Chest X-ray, PA view. Patient: 48 years old, sex M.
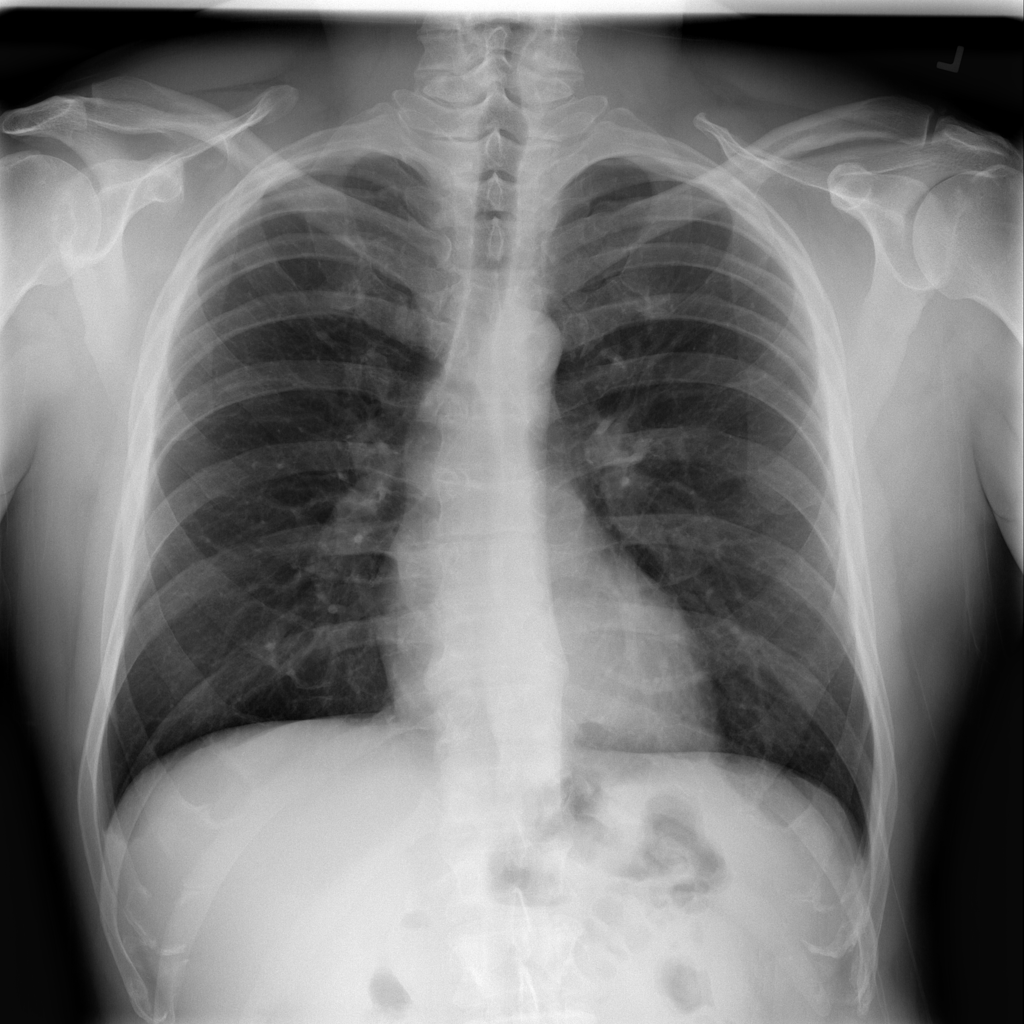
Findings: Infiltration